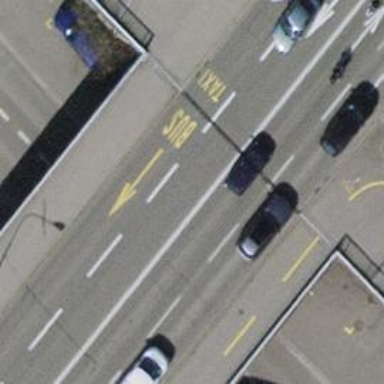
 and shared busway on the left for cycling."